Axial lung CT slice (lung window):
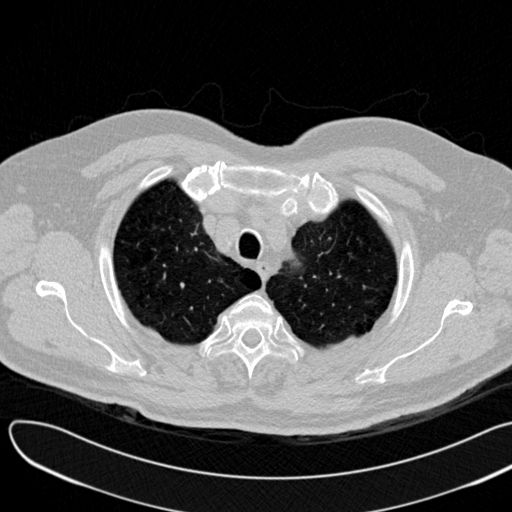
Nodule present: no